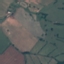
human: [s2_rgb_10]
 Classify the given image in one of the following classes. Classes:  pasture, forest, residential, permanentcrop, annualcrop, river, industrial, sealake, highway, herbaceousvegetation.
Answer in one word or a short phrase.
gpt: Pasture